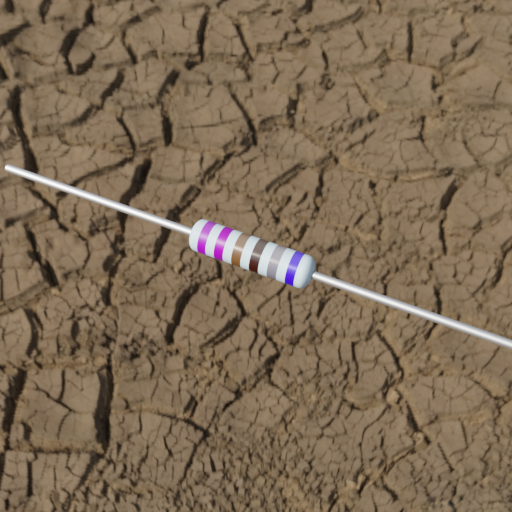
Resistor colour bands (in order): violet, violet, brown, black, gray, blue